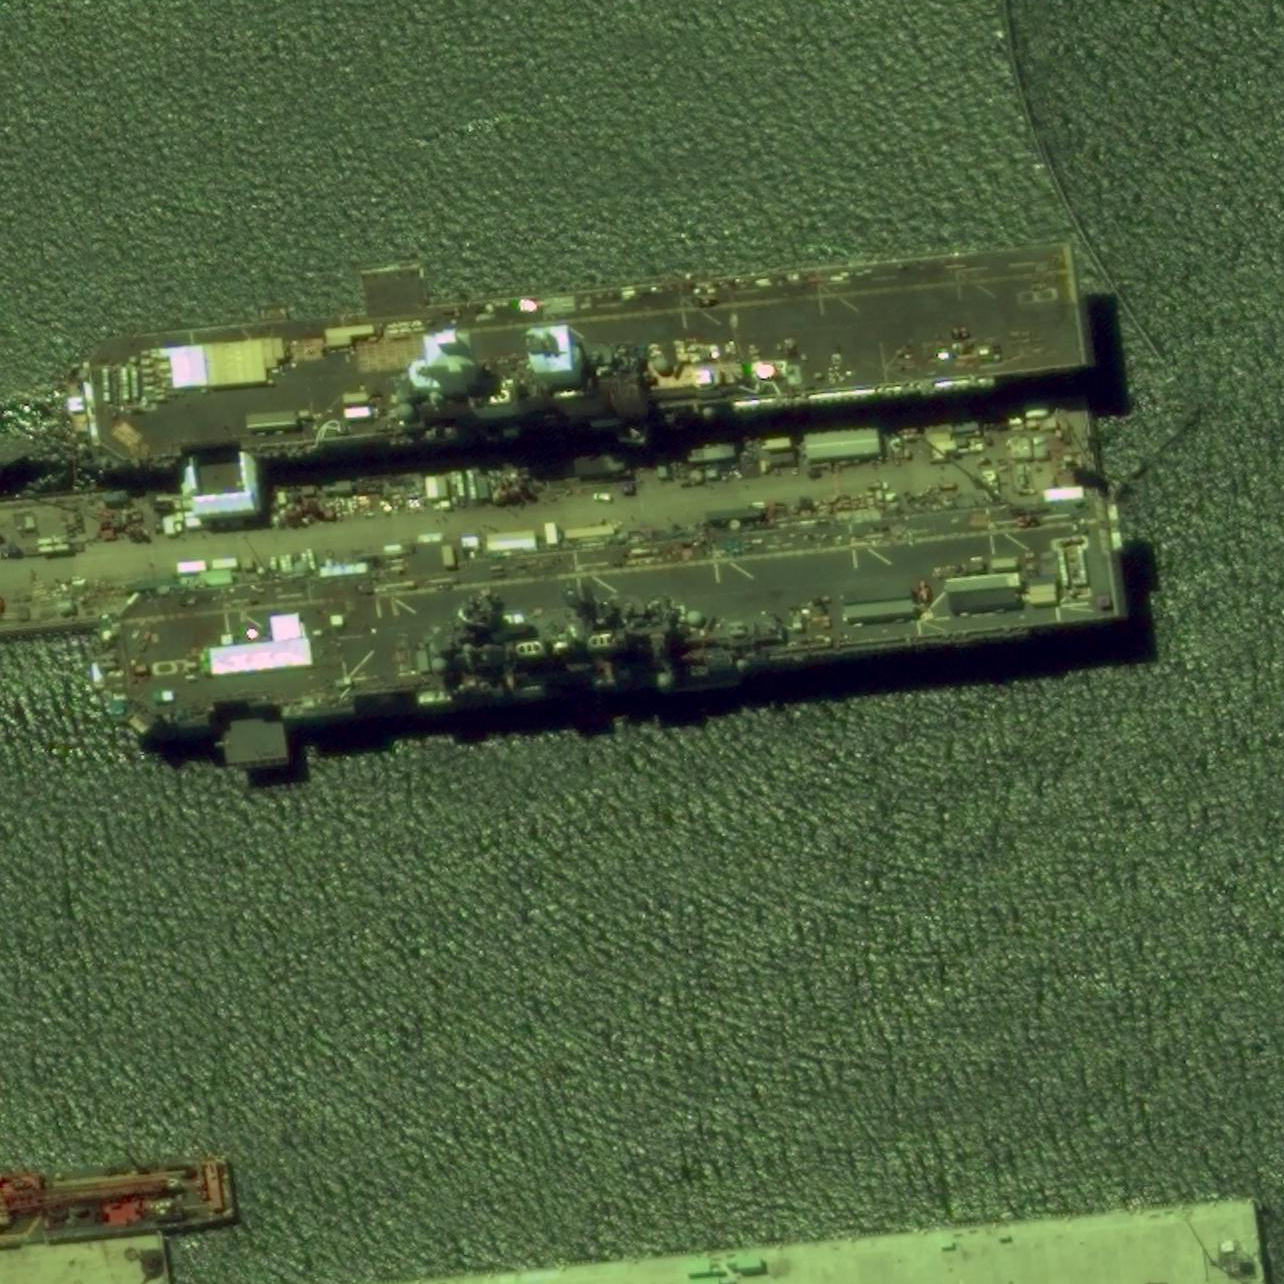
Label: assault